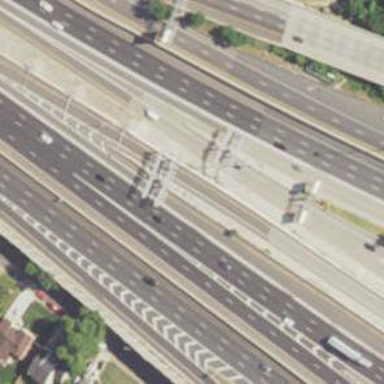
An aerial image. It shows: Toll gantry on the road.